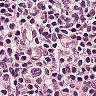
Metastatic tissue present: no